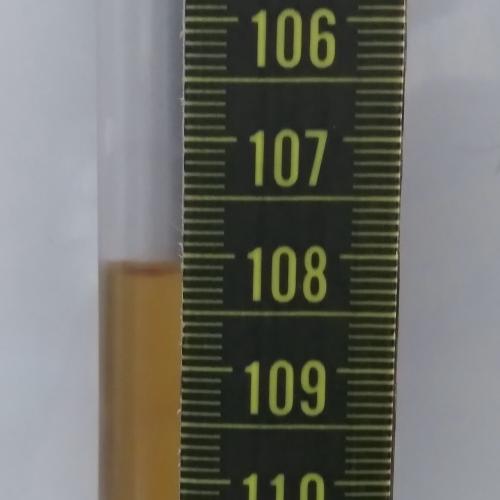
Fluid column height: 108.2 cm